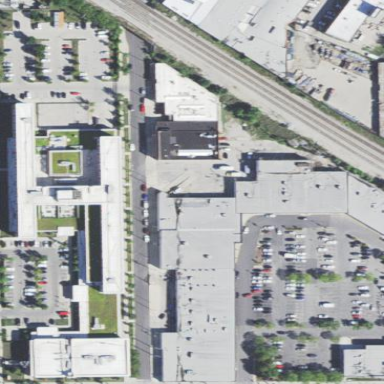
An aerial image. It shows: Flat roof retail building.